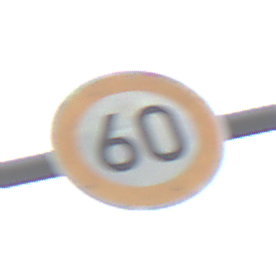
Verkehrszeichen: Geschwindigkeit60
Umgebung: Outdoor, Nature
Tageszeit: MorningAfternoon
Wetter: Overcast
Licht: Natural
Jahreszeit: NotSpecified
Kontrast: LowContrast